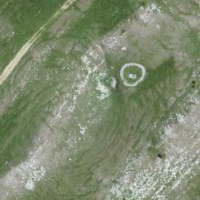
EUNIS habitat code: 24
Species observed at this site:
Saxifraga paniculata
Alchemilla alpigena
Anthyllis vulneraria